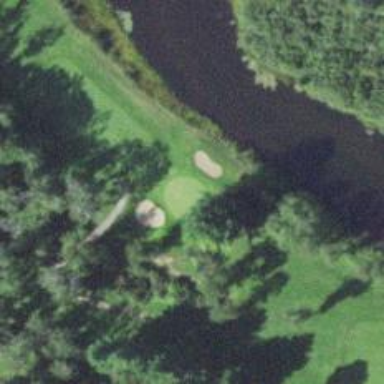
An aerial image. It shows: Golf hole.